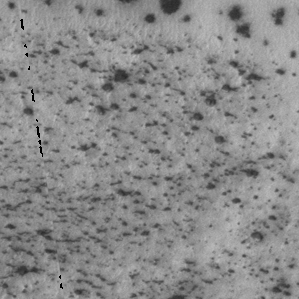
Label: frost